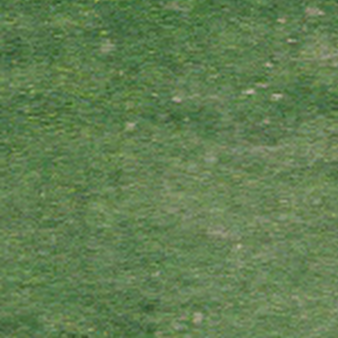
Label: other